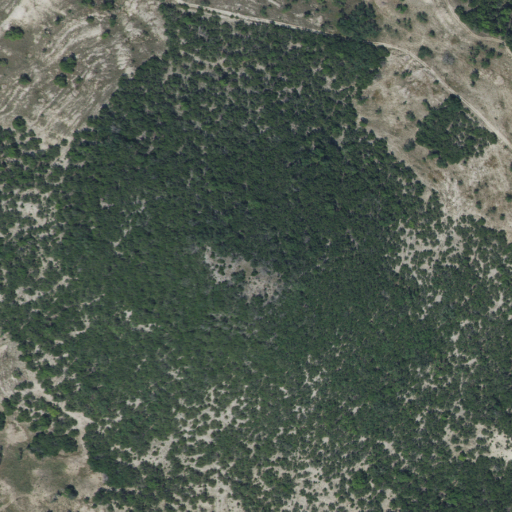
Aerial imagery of mountain in Texas named Langford Mountain containing evergreen forest and shrub